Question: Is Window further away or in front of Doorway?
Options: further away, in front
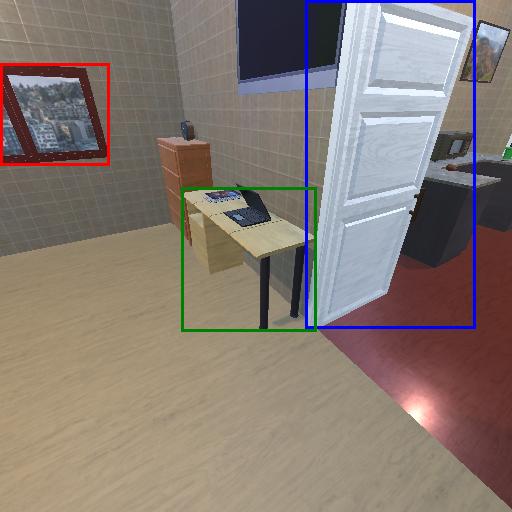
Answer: further away